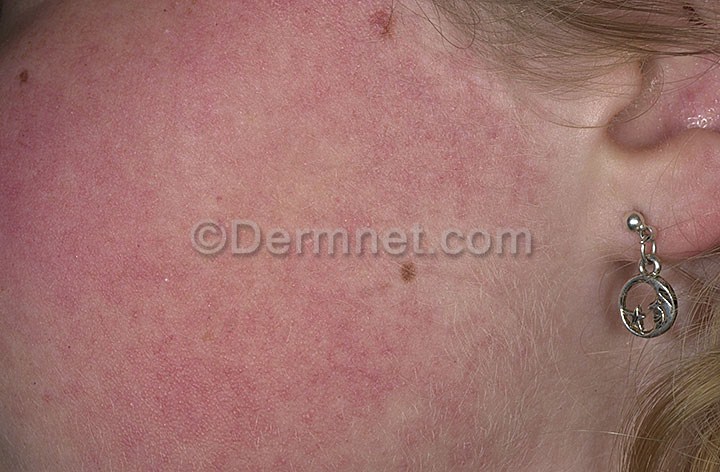
Disease: Atopic Dermatitis Photos